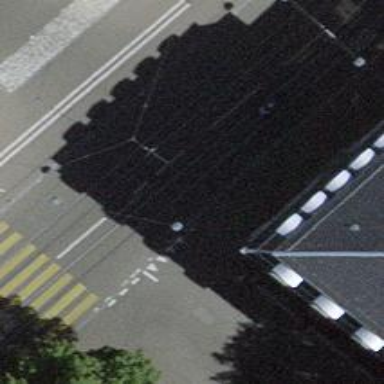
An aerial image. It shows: Tram level crossing on railway.